高三 · 立体几何学
24. 如图, 已知 $\mathrm{DA} \perp$ 平面 $\mathrm{ABC}, \triangle \mathrm{ABC}$ 是斜三角形, 点 $\mathrm{A}^{\prime}$ 是点 $\mathrm{A}$ 在平面 $\mathrm{BCD}$ 上的正射影, 求证:点 $\mathrm{A}^{\prime}$ '不可能是 $\triangle \mathrm{BCD}$ 的垂心.

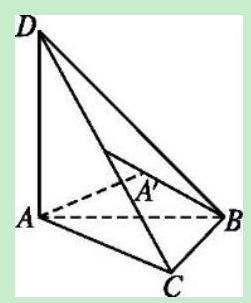
答案: 解：假设点 $A^{\prime}$ 是 $\triangle B C D$ 的垂心,则 $A^{\prime} B \perp C D$.

$\because \mathrm{AA}^{\prime} \perp$ 平面 $\mathrm{BCD}$ 于点 $\mathrm{A}^{\prime}$, 则 $\mathrm{AB} \perp \mathrm{CD}$.

又 $\because D A \perp$ 平面 $A B C$,则 $A B \perp A D$,

$\therefore \mathrm{AB} \perp$ 平面 $\mathrm{ADC}$,

$\therefore \mathrm{AB} \perp \mathrm{AC}$,

这与条件 $\triangle \mathrm{ABC}$ 是斜三角形矛盾, 故点 $\mathrm{A}^{\prime}$ 不可能是 $\triangle \mathrm{BCD}$ 的垂心
解析: : 分析: 本题主要考查了平行射影, 解决问题的关键是根据平行射影结合直接证明有困难,利用反证法证明